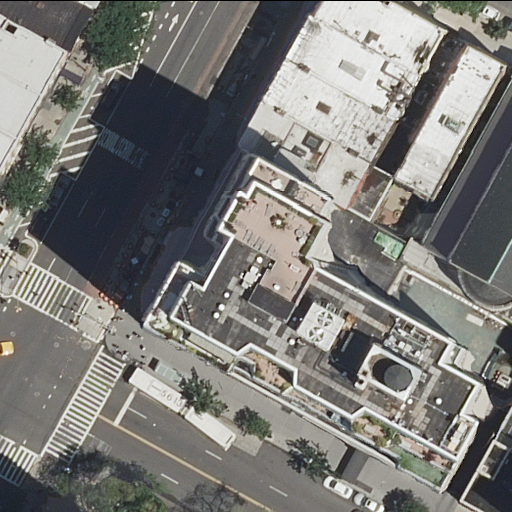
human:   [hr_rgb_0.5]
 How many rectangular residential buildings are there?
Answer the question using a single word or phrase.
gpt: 8

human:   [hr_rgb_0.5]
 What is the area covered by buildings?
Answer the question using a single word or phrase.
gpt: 5431m2

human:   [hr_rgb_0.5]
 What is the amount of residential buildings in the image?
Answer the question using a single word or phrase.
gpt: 11

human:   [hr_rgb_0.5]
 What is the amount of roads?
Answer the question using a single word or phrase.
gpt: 6

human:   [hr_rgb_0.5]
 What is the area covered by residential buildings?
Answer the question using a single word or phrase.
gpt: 4881m2

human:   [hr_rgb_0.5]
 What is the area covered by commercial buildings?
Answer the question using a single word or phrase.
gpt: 0m2

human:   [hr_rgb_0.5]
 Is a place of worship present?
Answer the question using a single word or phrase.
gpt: yes

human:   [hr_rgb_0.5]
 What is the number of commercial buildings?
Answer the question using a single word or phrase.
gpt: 0

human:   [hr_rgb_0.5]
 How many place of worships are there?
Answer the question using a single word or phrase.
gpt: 1

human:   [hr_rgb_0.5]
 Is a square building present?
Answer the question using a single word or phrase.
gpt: no

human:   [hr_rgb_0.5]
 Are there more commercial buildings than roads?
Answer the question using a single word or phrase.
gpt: no

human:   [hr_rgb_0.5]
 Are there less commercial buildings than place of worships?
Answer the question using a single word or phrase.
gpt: yes

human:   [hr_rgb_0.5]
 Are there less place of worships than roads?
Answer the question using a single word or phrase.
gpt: yes

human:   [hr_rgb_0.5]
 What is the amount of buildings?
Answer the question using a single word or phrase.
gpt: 12

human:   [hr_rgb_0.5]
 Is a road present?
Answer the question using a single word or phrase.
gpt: yes

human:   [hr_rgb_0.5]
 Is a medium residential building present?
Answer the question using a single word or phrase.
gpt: yes

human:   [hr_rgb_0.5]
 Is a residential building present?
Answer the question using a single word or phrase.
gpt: yes

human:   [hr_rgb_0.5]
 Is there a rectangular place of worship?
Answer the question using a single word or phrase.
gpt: no

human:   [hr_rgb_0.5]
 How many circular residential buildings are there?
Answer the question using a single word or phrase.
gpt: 0

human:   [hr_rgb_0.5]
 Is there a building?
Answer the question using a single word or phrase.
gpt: yes

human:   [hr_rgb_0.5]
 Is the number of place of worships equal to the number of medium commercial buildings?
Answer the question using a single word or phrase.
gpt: no

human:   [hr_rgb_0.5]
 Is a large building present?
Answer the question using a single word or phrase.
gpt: yes

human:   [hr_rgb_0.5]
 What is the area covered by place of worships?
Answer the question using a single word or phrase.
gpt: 549m2

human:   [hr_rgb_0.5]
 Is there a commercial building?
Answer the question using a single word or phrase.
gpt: no

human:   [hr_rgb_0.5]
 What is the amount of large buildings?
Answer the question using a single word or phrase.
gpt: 3

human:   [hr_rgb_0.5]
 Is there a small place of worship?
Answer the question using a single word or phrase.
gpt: no

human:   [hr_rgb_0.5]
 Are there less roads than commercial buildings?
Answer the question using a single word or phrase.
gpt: no

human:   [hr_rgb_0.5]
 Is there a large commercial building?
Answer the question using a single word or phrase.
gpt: no

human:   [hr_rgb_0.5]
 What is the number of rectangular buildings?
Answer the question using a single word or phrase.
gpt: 8

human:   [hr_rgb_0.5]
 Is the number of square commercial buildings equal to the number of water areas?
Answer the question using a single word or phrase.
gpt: yes

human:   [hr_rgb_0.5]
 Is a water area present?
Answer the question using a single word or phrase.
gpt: no

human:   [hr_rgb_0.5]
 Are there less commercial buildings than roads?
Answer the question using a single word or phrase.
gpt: yes

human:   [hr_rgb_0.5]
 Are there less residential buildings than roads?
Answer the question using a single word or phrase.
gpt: no

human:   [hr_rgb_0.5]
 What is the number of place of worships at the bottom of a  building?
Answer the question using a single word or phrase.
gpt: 1

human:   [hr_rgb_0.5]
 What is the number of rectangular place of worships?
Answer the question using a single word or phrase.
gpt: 0

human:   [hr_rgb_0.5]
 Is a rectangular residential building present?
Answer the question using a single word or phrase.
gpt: yes

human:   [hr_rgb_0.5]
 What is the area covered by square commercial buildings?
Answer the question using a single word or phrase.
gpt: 0m2

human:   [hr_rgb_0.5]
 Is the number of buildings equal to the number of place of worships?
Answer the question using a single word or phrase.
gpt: no

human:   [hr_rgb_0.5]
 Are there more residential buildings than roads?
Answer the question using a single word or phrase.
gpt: yes

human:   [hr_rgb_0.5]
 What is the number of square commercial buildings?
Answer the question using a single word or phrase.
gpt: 0

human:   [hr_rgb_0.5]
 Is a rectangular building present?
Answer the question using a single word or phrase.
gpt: yes

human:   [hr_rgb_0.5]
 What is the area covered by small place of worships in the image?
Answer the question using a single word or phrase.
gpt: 0m2

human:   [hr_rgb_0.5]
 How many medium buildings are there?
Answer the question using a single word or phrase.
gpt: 6

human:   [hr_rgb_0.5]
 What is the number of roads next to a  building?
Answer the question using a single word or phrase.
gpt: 6

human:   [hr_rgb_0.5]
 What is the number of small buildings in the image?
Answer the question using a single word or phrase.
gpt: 3

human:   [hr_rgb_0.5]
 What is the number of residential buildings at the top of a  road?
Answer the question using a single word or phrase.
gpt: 8

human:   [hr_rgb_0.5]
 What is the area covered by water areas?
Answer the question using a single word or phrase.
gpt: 0m2

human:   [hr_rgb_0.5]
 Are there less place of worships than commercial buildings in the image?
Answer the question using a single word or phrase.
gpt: no

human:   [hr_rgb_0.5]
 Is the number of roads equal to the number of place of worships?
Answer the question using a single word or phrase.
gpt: no

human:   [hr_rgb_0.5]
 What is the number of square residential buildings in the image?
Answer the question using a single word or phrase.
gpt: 0

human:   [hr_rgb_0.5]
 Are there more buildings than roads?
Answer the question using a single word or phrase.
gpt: yes

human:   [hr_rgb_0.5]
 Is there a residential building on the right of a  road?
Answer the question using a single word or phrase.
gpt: yes

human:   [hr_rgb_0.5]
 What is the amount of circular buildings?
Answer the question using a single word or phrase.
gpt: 0

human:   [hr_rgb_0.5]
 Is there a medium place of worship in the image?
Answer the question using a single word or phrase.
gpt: no

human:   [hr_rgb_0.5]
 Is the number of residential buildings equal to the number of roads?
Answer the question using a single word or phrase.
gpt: no

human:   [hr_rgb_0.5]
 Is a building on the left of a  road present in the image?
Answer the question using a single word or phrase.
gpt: yes

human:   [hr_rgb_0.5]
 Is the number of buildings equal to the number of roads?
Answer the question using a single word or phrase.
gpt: no

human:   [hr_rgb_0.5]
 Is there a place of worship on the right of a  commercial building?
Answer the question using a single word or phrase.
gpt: no

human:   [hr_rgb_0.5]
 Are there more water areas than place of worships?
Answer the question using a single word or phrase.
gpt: no

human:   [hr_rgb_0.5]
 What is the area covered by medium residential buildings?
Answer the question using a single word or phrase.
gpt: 1462m2

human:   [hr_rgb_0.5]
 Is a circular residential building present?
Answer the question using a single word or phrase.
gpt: no

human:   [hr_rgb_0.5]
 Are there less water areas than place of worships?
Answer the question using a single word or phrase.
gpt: yes

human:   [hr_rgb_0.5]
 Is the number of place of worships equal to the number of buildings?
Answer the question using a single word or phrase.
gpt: no

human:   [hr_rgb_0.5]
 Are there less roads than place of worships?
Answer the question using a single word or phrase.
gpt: no